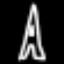
Label: The Eiffel Tower